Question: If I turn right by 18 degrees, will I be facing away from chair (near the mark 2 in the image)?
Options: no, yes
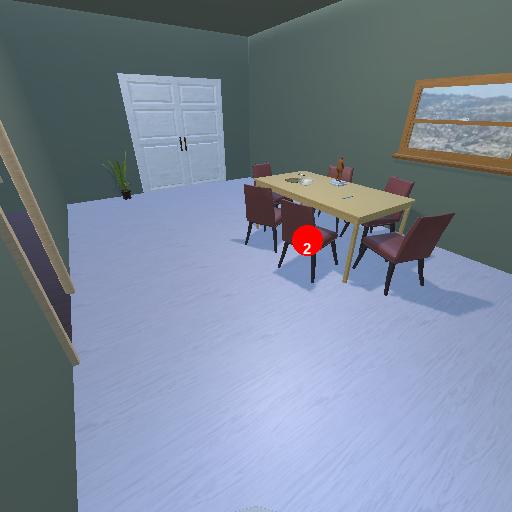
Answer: no